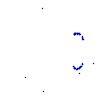
Particle: proton